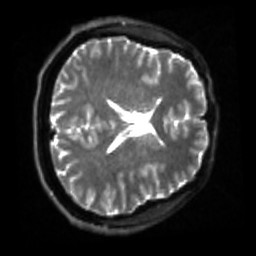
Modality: sbref
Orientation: axial
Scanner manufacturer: siemens
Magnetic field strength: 3 T
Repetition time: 4 s
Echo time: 0.0594 s